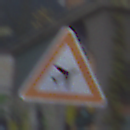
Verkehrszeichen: FlugbetriebLinks
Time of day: MorningAfternoon
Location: Outdoor (Urban)
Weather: PartlyCloudy
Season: NotSpecified
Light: Natural